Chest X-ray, PA view. Patient: 52 years old, sex F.
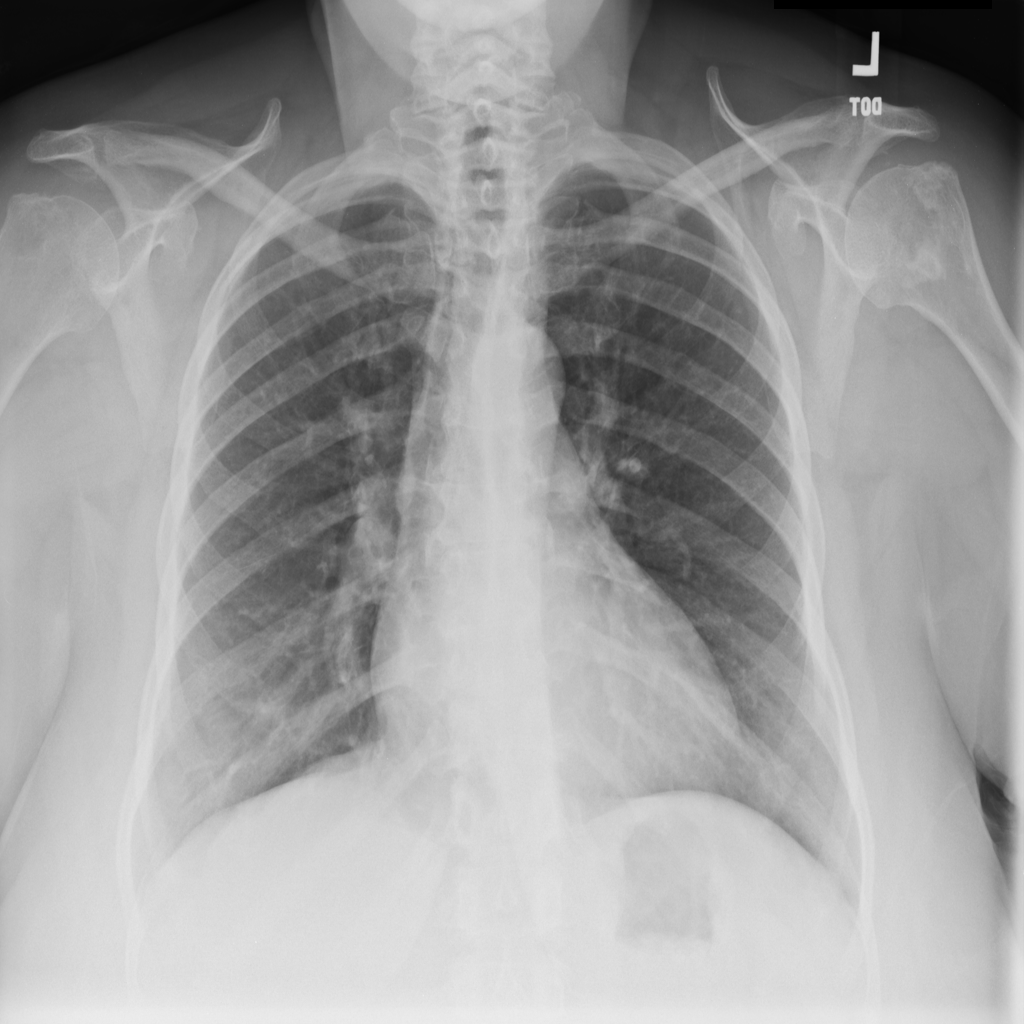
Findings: No Finding